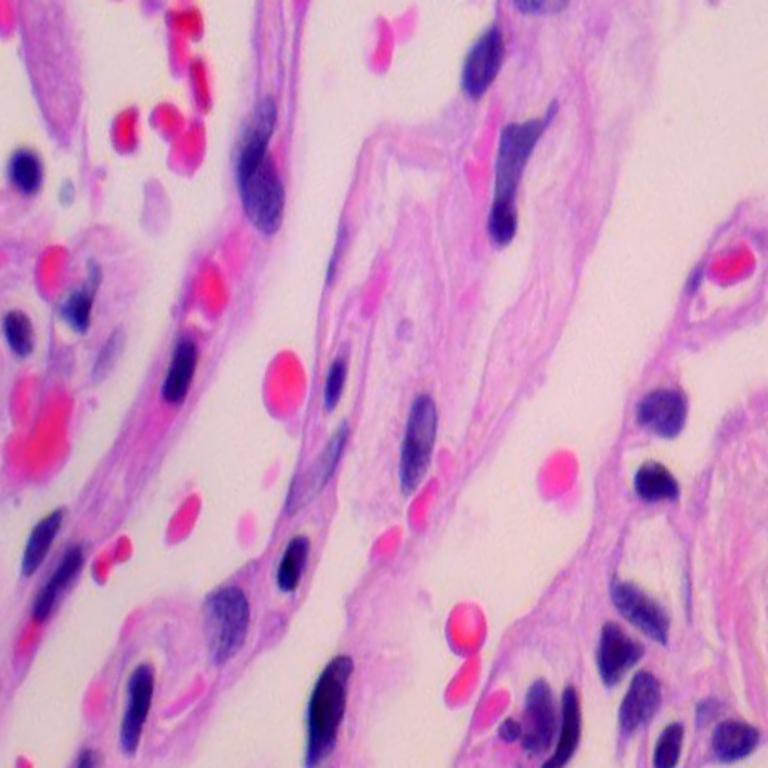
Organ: lung
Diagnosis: benign